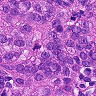
Metastatic tissue present: yes